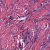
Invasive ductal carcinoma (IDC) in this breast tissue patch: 0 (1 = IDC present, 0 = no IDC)